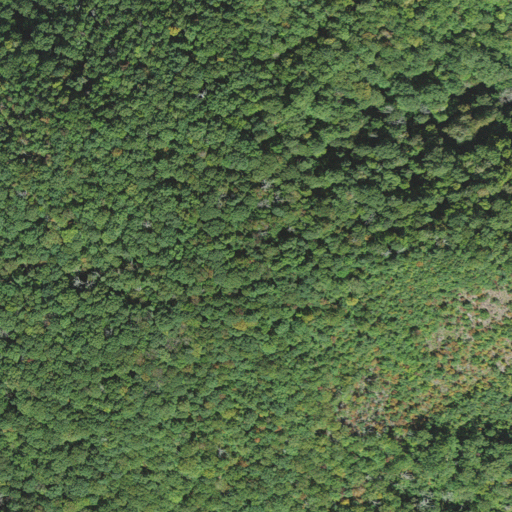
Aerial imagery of mountain in North Carolina named Rich Mountain containing deciduous forest, mixed forest, shrub, and evergreen forest